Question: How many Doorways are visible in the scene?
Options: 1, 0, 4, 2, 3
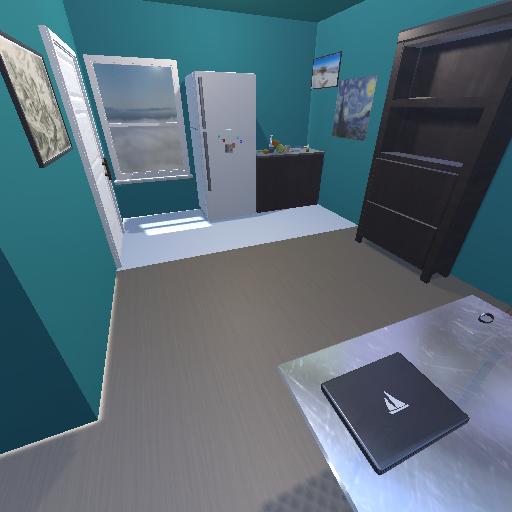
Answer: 1